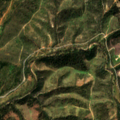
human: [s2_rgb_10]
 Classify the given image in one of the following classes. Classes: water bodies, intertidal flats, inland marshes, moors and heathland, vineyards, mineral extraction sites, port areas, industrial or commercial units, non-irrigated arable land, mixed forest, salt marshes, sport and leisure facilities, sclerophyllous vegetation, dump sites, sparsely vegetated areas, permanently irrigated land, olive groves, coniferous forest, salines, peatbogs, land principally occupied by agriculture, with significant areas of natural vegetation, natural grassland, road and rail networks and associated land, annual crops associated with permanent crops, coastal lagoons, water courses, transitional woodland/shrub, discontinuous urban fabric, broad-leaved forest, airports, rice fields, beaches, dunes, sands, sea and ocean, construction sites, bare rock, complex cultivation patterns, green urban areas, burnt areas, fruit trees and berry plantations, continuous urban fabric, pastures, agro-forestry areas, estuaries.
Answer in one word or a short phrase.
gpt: complex cultivation patterns, agro-forestry areas, broad-leaved forest, transitional woodland/shrub